Question: I'm attempting to create a script that logs a users email and the date and time when they check a checkbox in google sheets. The problem I'm having is that I would need a different script for every checkbox with how my script is currently written. This is what the sheet looks like:

Here's what my code looks like, it's sort of a jumbled mess so any insight is appreciated.
'''
function onEdit(e) {
var email = Session.getActiveUser().getEmail();
var ss = SpreadsheetApp.getActiveSpreadsheet();
var sh = ss.getSheetByName("Form Responses 1");
const range = e.range;
range.setNote(email + new Date());
if(sh.getName() == "Form Responses 1", range.getA1Notation() == 'M2' && e.value == "TRUE") {
SpreadsheetApp.getActiveSpreadsheet().getSheetByName("Form Responses 1").getRange("N2").setValue(new Date());
SpreadsheetApp.getActiveSpreadsheet().getSheetByName("Form Responses 1").getRange("O2").setValue(email);
}
}
'''
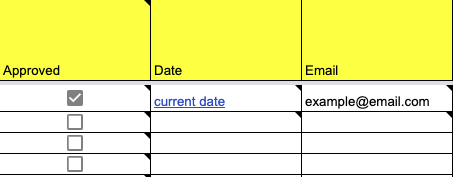
Answer: Use e.range.columnStart, Range.offset and Range.setValues:
'''
function onEdit(e) {
var email = Session.getActiveUser().getEmail();
var sh = e.range.getSheet();
if(sh.getName() == "Form Responses 1" && range.columnStart == 13 && e.value == "TRUE") {
e.range.offset(0,1,1,2).setValues([[new Date(),email]]);
}
}
'''
The if statement has two expressions (the expressions are separate by a comma) so the first expression is ignored:
'''
sh.getName() == "Form Responses 1", range.getA1Notation() == 'M2' && e.value == "TRUE"
^
|
'''
Please note that the onEdit function above has '&&' instead of the comma.